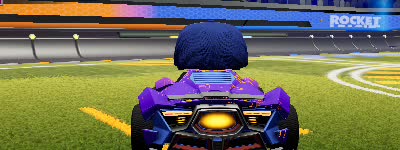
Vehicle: werewolf